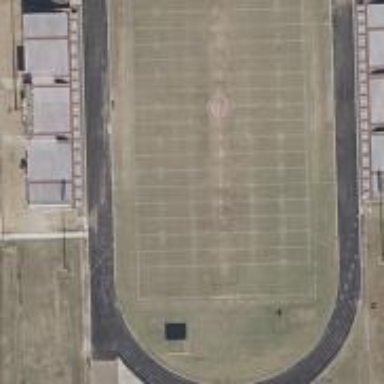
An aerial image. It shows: American football pitch.